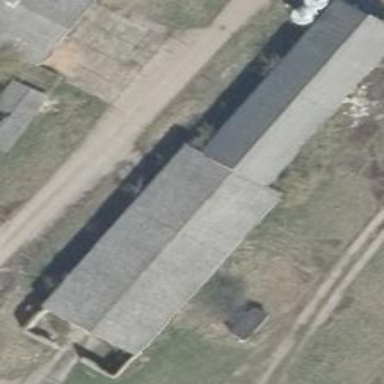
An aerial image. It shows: Farm auxiliary building.